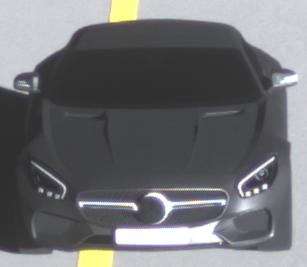
Make: Mercedes-Benz
Model: AMG GT Coupé
Detailed model: AMG GT (190) Coupé
Model produced from: 2014/10
Model produced until: 2017/01
Doors: 2
Color: gray
Road condition: dry road
Daytime: sunrise or sunset
Contrast: high contrast